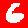
Digit: 6